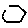
Label: hexagon